Question: I haven't use Android Studio (IntelliJ IDEA) before the logcat that show in Android Studio also show time and pid etc. on the left side of logcat. I want to hide those stuff (time and pid) I wanna see only message form Log.
Is there any suggestion?

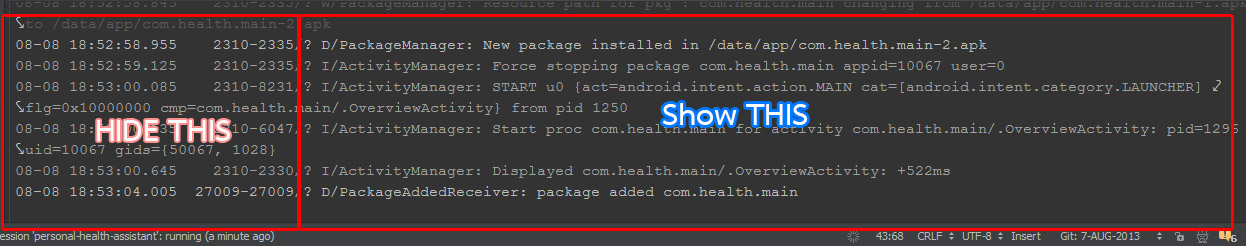
Answer: Now on Android Studio you can config the logcat
<URL>